Brain MRI, t1w sequence, axial 2D slice.
Patient: age 34, sex F, weight 95 kg, height 1.95 m
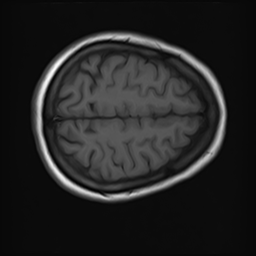